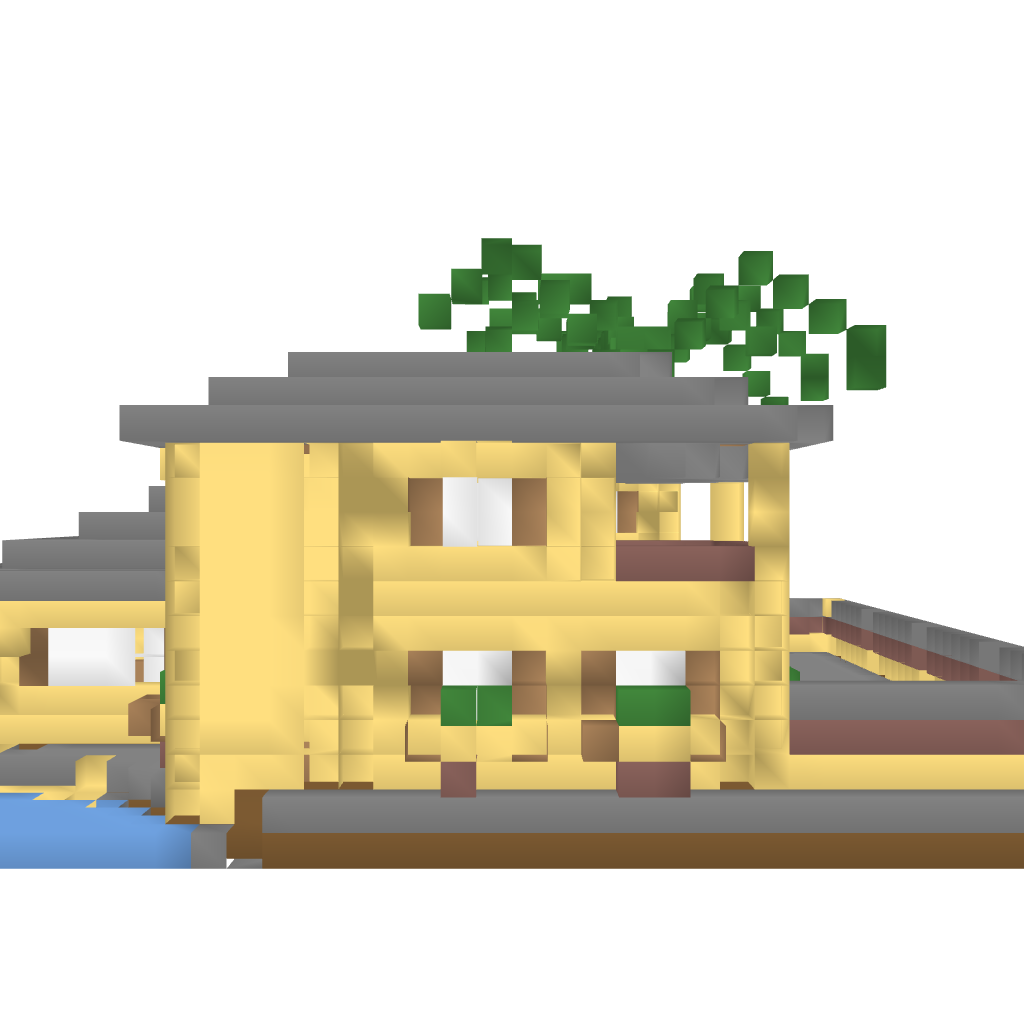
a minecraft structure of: mediterraneanhouse bad low quality